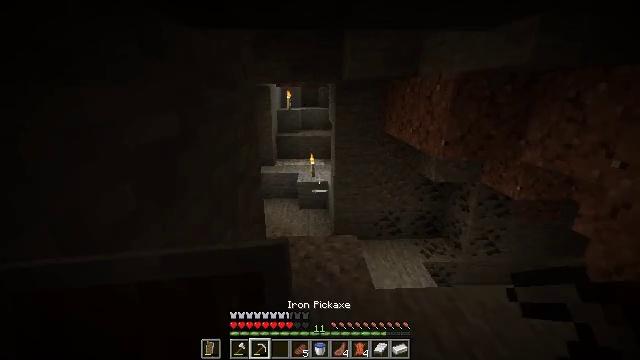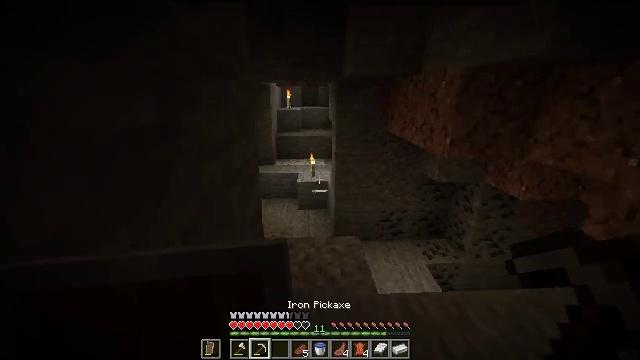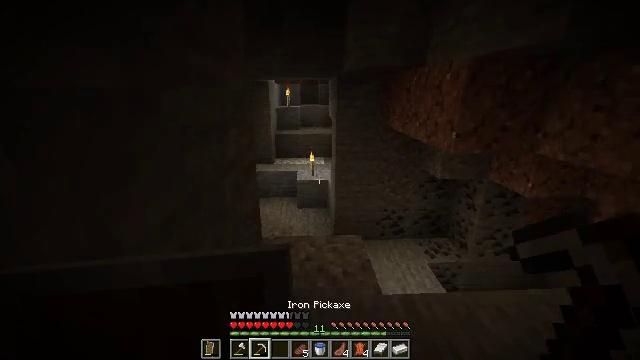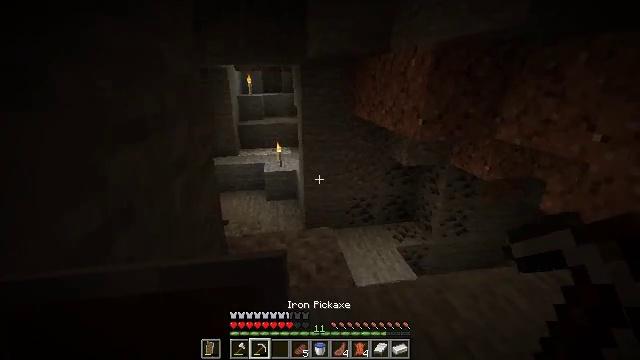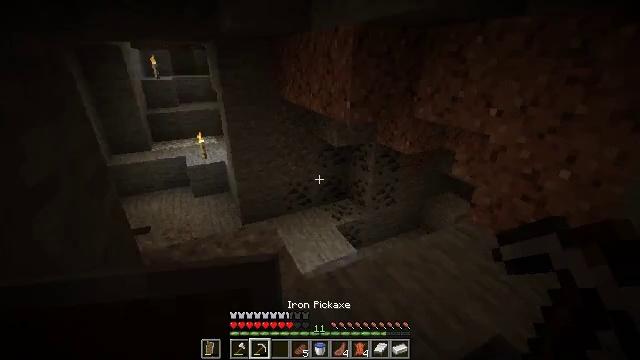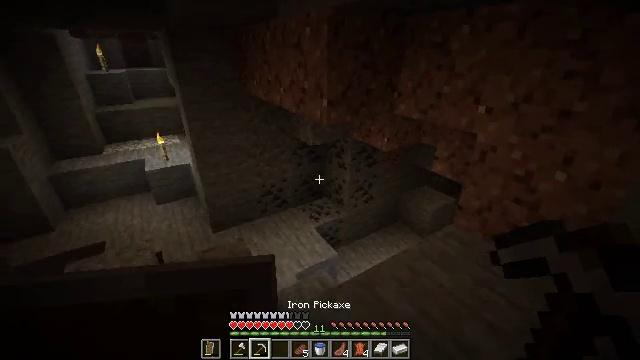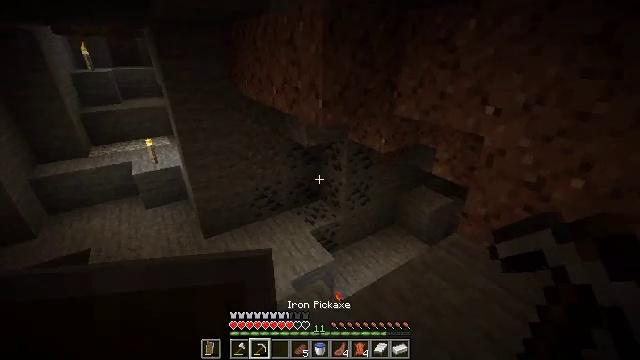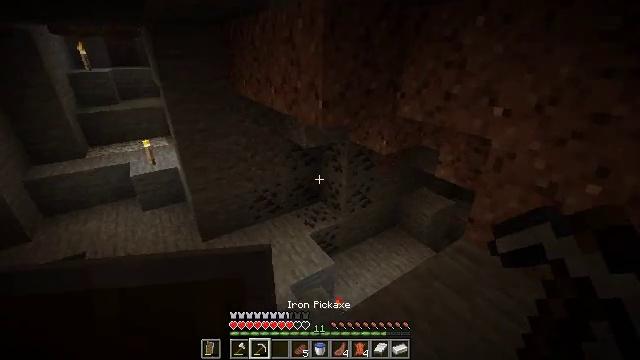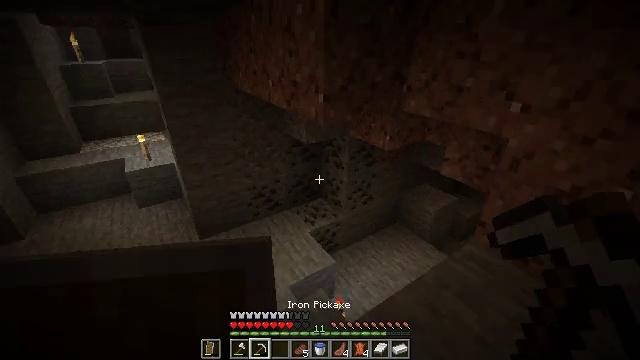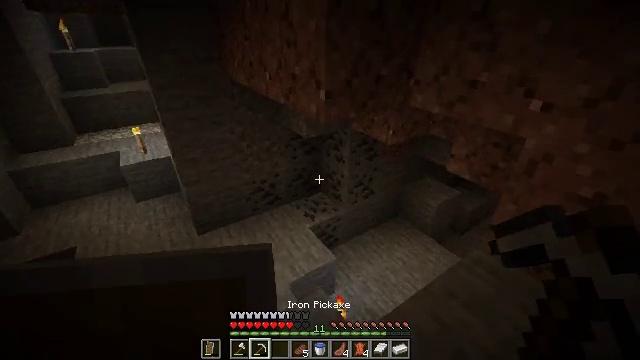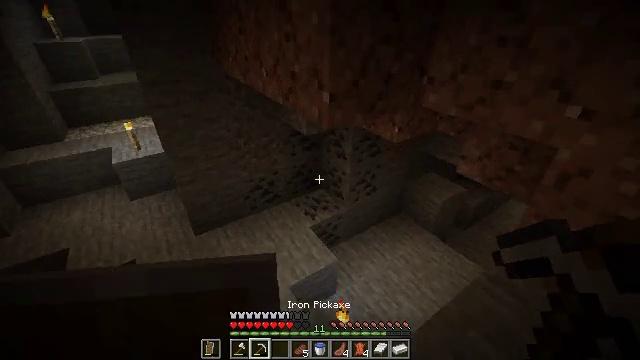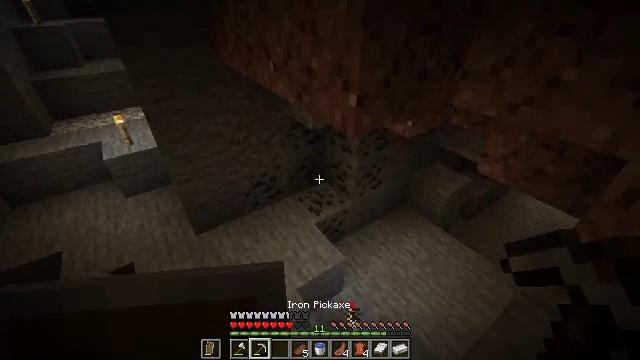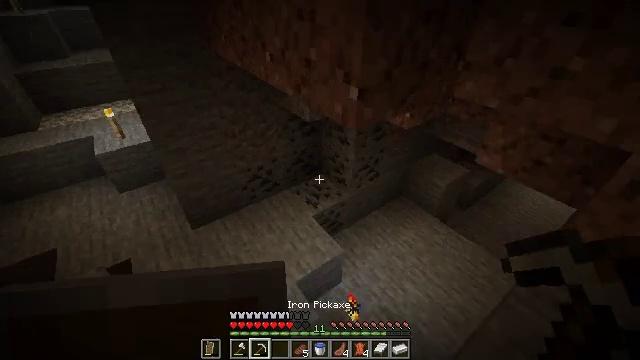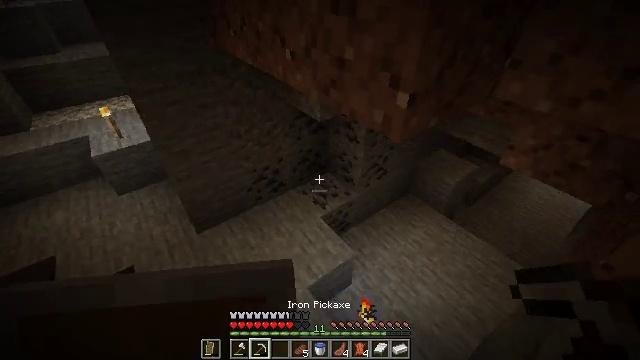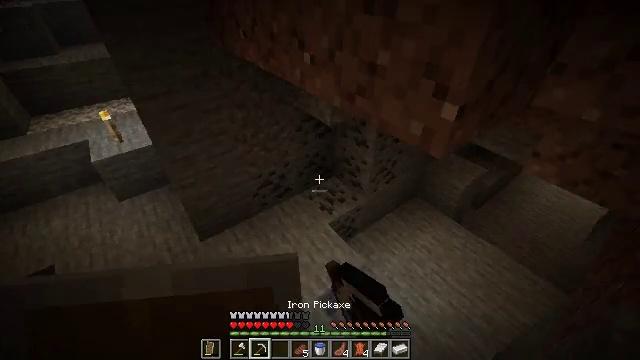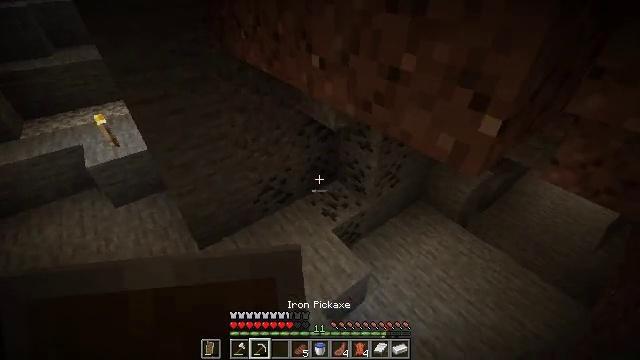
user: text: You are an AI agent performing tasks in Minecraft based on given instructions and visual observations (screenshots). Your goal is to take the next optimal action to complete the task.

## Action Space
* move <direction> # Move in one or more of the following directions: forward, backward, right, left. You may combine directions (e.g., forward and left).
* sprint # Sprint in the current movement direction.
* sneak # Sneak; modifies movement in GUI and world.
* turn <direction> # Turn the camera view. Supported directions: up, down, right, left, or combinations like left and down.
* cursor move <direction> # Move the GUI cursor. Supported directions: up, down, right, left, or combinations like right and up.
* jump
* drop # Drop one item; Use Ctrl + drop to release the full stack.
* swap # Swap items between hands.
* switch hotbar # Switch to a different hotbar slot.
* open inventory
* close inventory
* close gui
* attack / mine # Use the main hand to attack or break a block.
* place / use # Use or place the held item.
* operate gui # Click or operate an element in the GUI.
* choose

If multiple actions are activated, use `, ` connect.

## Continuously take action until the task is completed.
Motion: motion action
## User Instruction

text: Find and mine the coal ore.
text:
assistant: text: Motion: move forward, jump
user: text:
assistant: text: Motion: move forward, jump
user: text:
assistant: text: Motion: move forward, turn right and down, jump
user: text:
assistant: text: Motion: move forward, turn right and down, jump
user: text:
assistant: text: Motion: move forward, turn right and down
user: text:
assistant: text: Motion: move forward, turn right
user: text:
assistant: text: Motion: move forward
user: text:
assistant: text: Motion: move forward, turn down
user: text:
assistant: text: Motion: move forward, turn down
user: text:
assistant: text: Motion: move forward and move left, turn down
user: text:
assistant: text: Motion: move forward and move left, turn right and down
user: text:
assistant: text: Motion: move forward and move left, turn right and down
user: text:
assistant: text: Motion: move forward and move left, turn down, attack / mine
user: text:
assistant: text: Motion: move forward, attack / mine
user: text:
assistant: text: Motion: move forward, attack / mine
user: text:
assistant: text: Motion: move forward, attack / mine
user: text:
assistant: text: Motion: move forward, attack / mine
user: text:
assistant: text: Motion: move forward, turn right, attack / mine
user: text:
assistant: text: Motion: move forward, turn right, attack / mine
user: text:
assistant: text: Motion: move forward, turn right, attack / mine
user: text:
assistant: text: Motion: move forward, turn right, attack / mine
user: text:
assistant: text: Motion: move forward, turn right, attack / mine
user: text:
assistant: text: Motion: turn right, attack / mine
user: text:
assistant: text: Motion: attack / mine
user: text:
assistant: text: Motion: turn right, attack / mine
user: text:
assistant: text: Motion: turn right, attack / mine
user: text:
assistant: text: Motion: attack / mine
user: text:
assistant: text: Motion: attack / mine
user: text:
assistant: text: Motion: attack / mine
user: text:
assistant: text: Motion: turn right and up, attack / mine